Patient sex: F
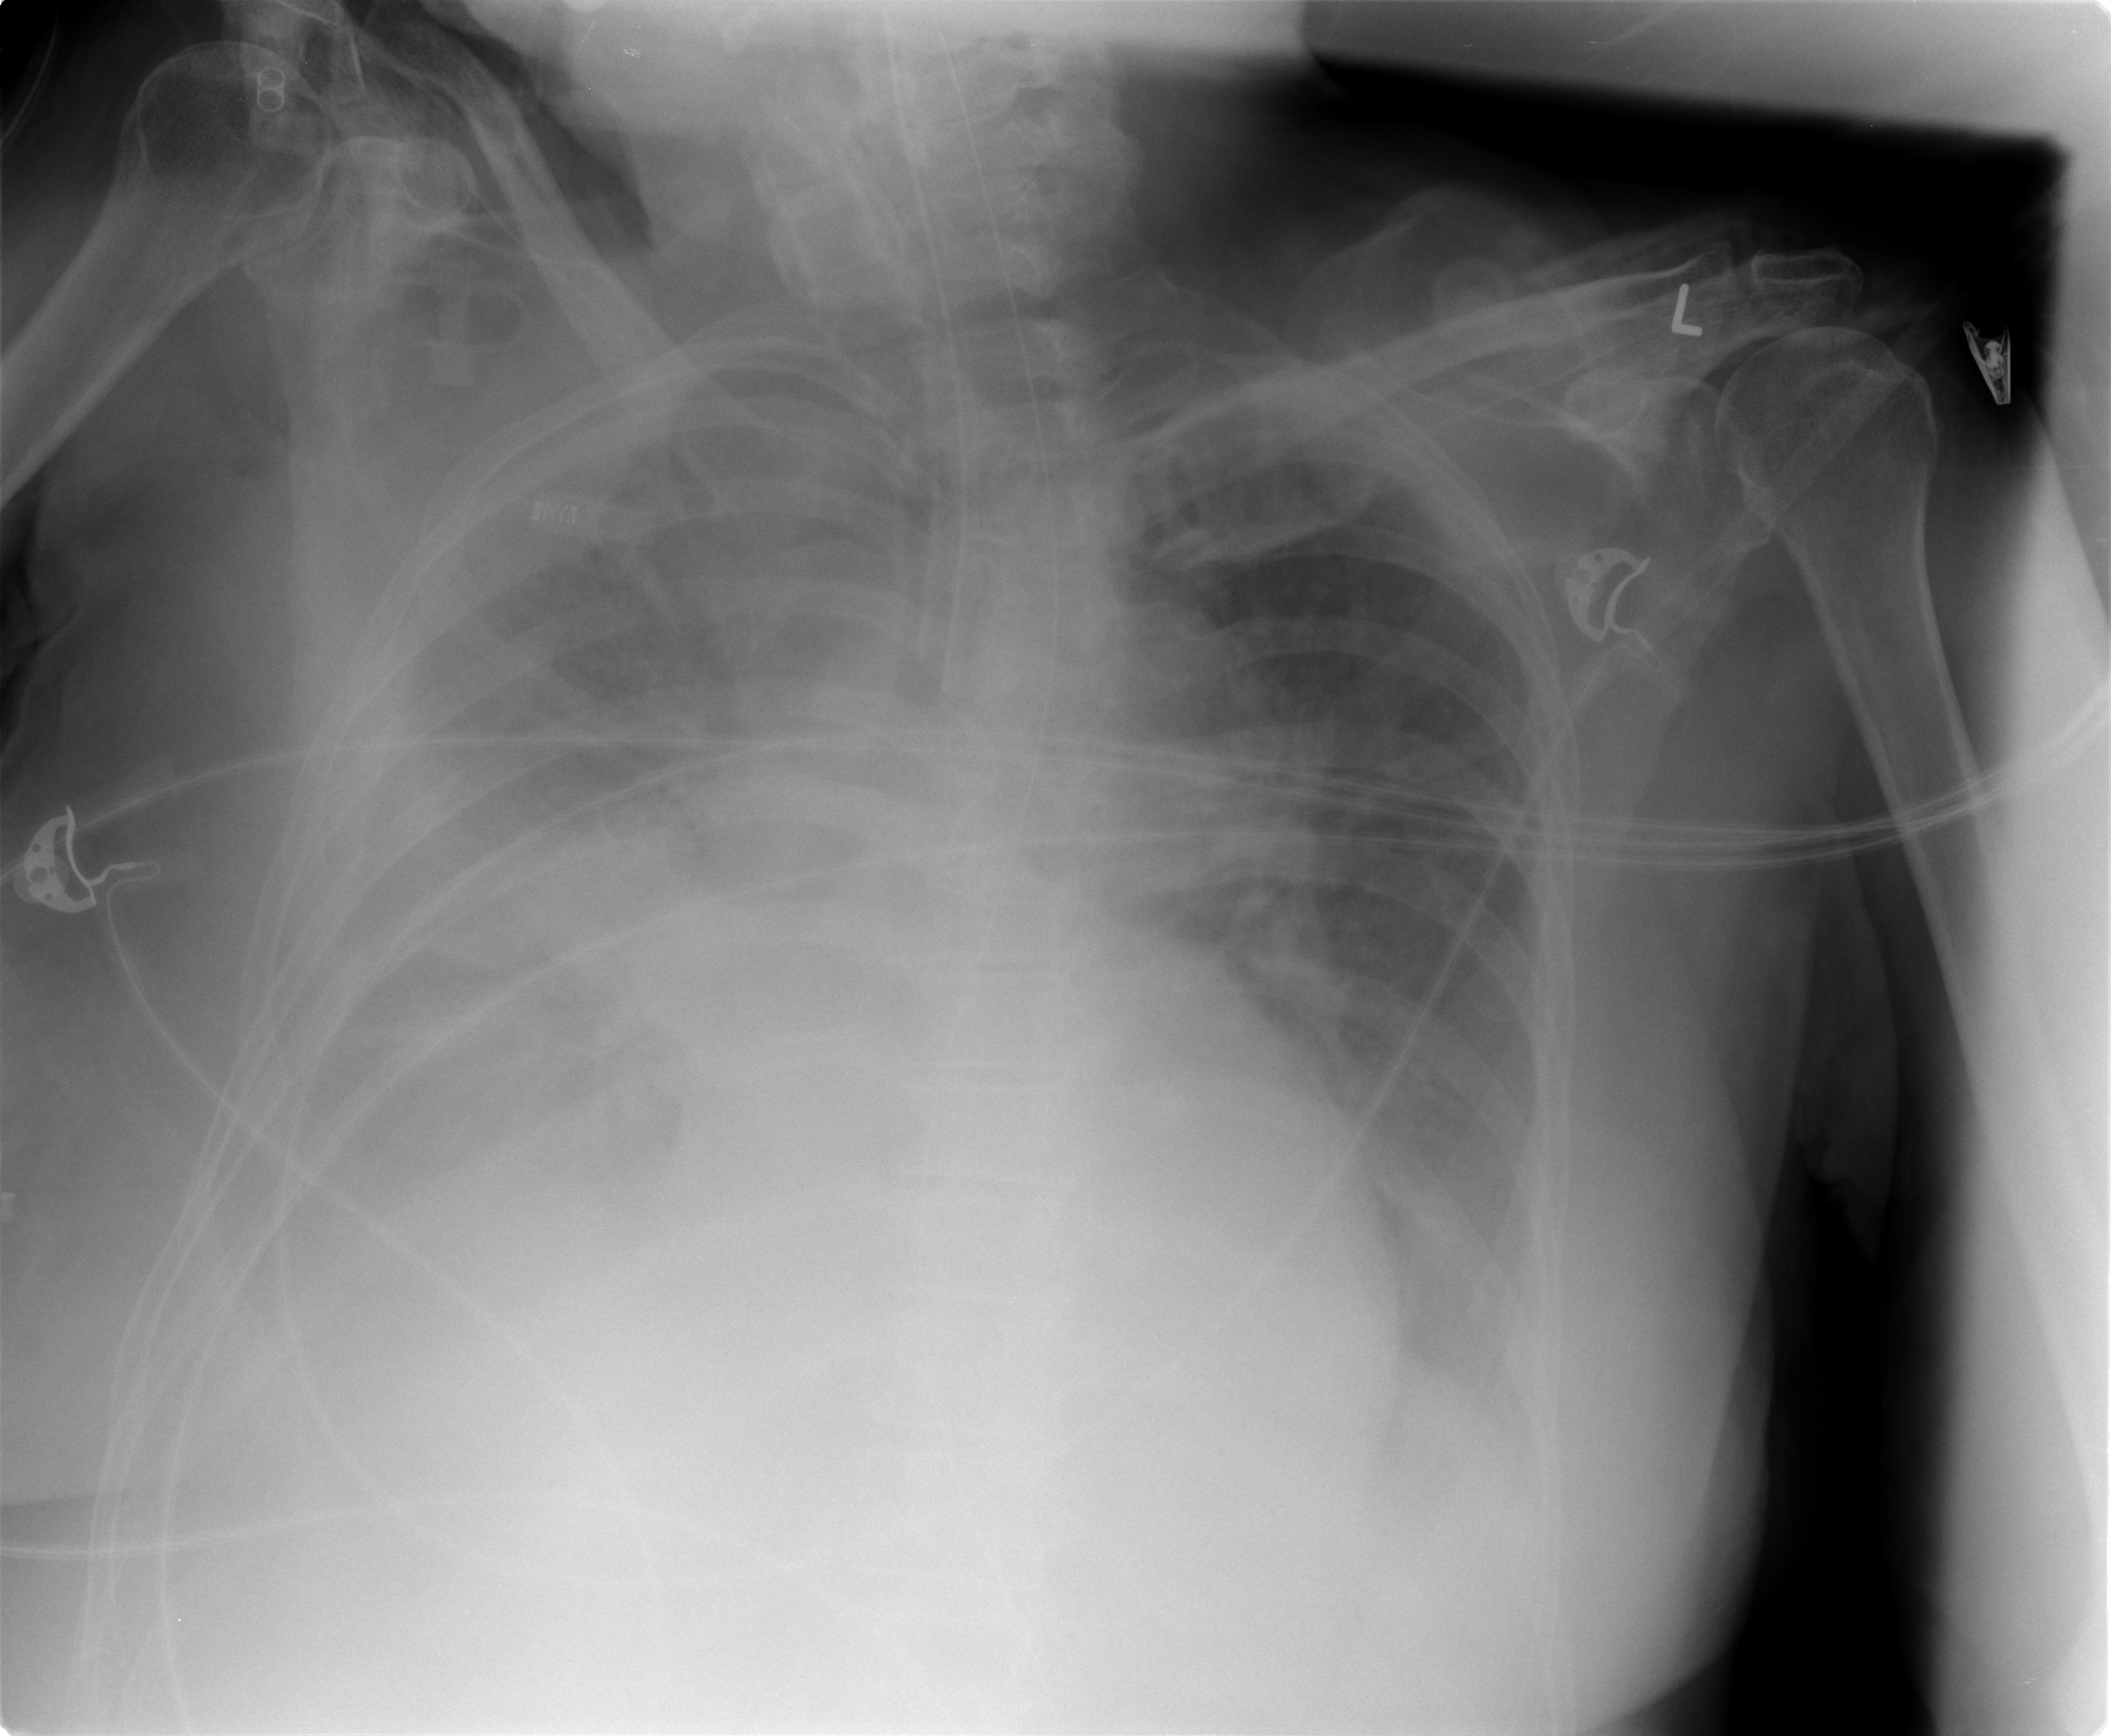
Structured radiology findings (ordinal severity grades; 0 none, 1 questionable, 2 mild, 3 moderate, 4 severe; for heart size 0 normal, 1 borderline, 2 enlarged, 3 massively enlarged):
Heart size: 2
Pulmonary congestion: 1
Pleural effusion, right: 4
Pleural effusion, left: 2
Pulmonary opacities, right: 2
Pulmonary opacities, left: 1
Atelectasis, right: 3
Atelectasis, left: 2